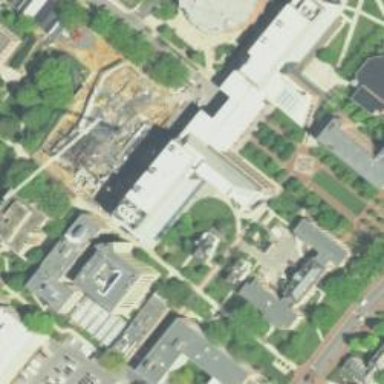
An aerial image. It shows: View of university building.